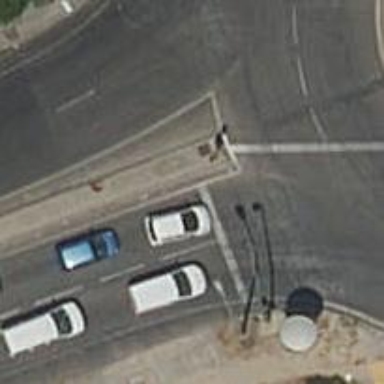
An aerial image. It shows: Road with traffic signals.